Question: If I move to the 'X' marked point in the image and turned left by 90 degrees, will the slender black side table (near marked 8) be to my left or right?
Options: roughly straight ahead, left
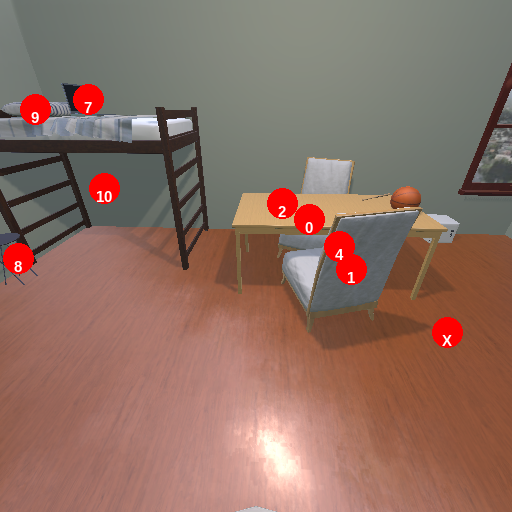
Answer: roughly straight ahead